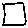
Label: square